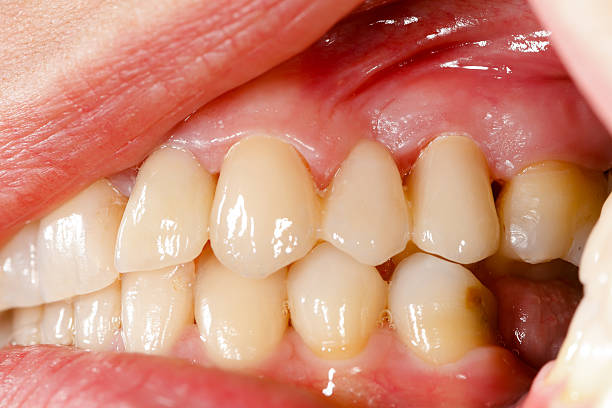
Condition: Gingivitis